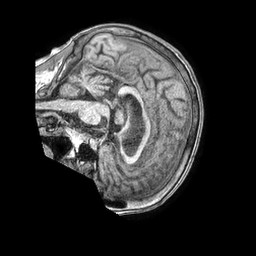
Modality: T1w
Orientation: sagittal
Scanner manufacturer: philips
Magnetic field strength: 1.5 T
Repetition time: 0.007771 s
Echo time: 0.003585 s